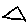
Label: triangle